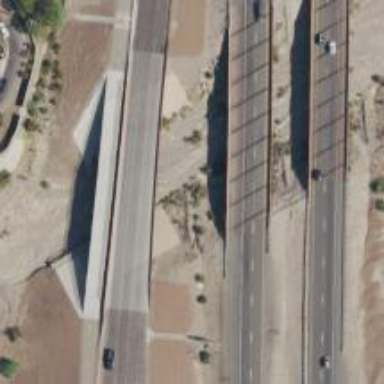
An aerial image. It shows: Motorway bridge.